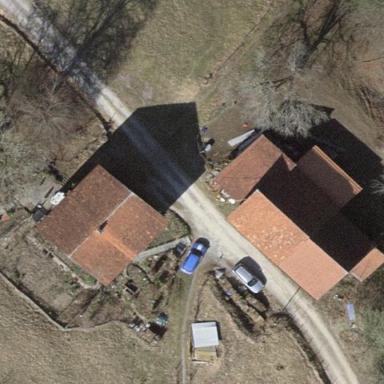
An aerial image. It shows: Farmyard area.